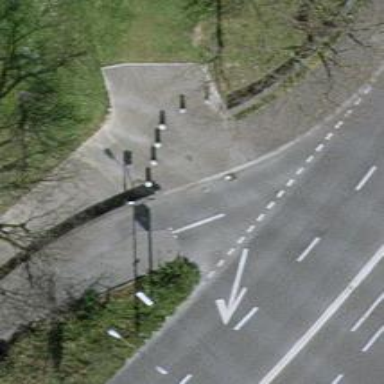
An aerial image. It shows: Bollard barrier.